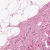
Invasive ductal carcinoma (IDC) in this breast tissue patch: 0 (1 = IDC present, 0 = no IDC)